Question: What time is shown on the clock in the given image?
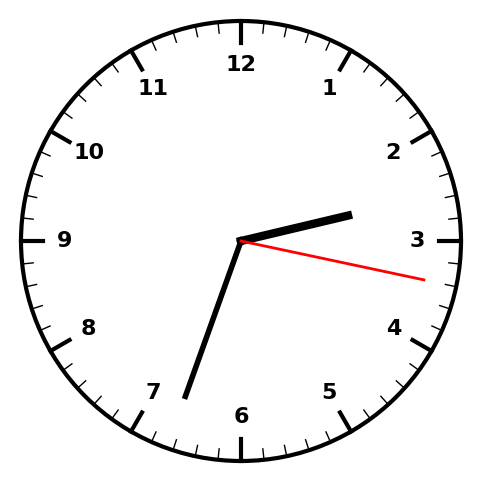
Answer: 02:33:17